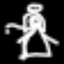
Label: angel